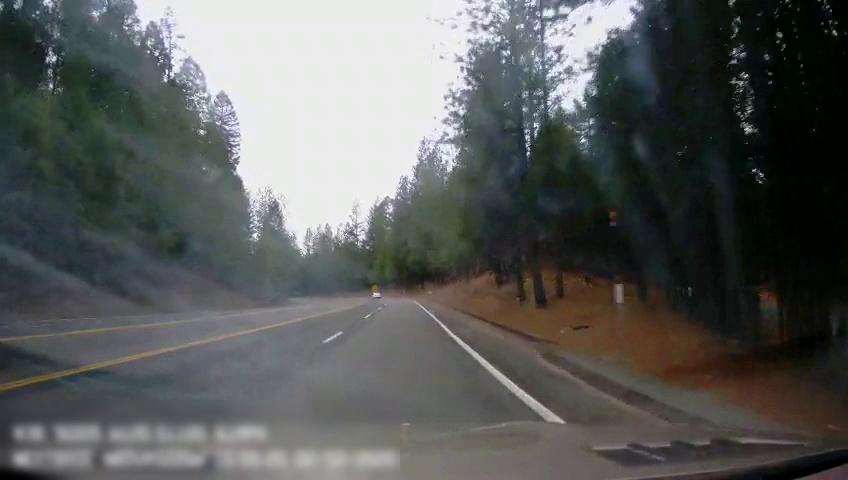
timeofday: Day
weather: Cloudy
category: Drivable Space
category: Lanes | Opposite Lane
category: Lanes | Opposite Lane
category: Lanes | Alternate Lane
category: Lanes | Current Lane
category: Lanes | Current Lane